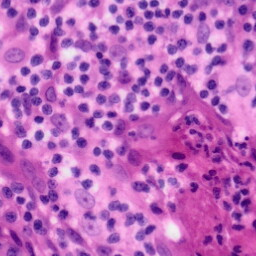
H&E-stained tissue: Tonsil